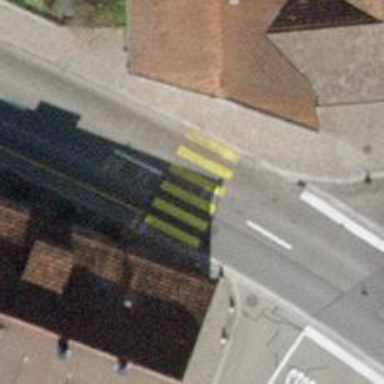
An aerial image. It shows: Zebra crossing on the road.